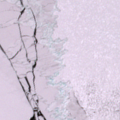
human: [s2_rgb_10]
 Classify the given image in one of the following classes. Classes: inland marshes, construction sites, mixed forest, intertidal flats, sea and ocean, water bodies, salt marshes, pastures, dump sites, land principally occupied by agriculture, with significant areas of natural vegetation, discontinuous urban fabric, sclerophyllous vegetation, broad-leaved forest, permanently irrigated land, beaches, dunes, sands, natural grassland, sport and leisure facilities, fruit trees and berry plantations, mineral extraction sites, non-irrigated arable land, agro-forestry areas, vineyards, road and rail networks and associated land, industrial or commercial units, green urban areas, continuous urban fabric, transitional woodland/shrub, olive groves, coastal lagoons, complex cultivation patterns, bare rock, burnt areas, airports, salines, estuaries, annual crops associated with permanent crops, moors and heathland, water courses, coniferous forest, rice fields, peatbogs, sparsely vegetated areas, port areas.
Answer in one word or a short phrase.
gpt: sea and ocean